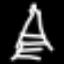
Label: The Eiffel Tower